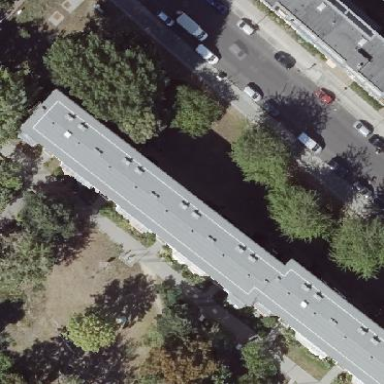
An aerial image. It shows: Flat roofed apartments with gray tar paper roofing.